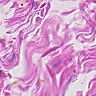
Metastatic tissue present: no